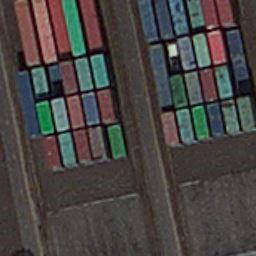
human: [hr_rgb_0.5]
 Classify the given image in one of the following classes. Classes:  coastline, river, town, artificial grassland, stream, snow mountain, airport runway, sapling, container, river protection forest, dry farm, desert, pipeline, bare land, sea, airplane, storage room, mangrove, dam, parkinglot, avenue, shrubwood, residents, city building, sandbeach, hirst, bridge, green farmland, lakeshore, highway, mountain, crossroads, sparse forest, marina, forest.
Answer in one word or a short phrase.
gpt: container